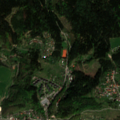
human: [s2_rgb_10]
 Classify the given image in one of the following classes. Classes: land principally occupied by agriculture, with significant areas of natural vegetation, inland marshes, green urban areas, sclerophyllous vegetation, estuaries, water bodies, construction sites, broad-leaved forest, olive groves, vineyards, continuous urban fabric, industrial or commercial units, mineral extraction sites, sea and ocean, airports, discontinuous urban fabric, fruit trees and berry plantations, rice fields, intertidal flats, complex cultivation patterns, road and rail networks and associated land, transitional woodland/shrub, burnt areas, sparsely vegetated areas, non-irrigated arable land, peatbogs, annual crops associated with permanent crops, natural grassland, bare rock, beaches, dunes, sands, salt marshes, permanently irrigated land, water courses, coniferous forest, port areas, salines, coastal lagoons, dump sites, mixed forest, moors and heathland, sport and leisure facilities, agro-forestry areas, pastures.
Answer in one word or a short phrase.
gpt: discontinuous urban fabric, pastures, mixed forest